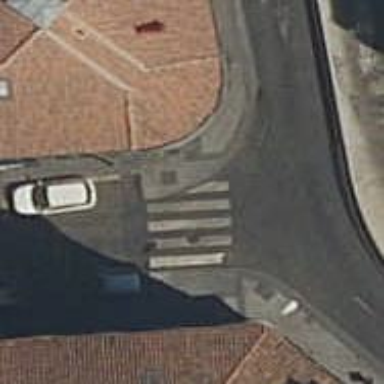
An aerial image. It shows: Marked crossing on the road.